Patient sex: F
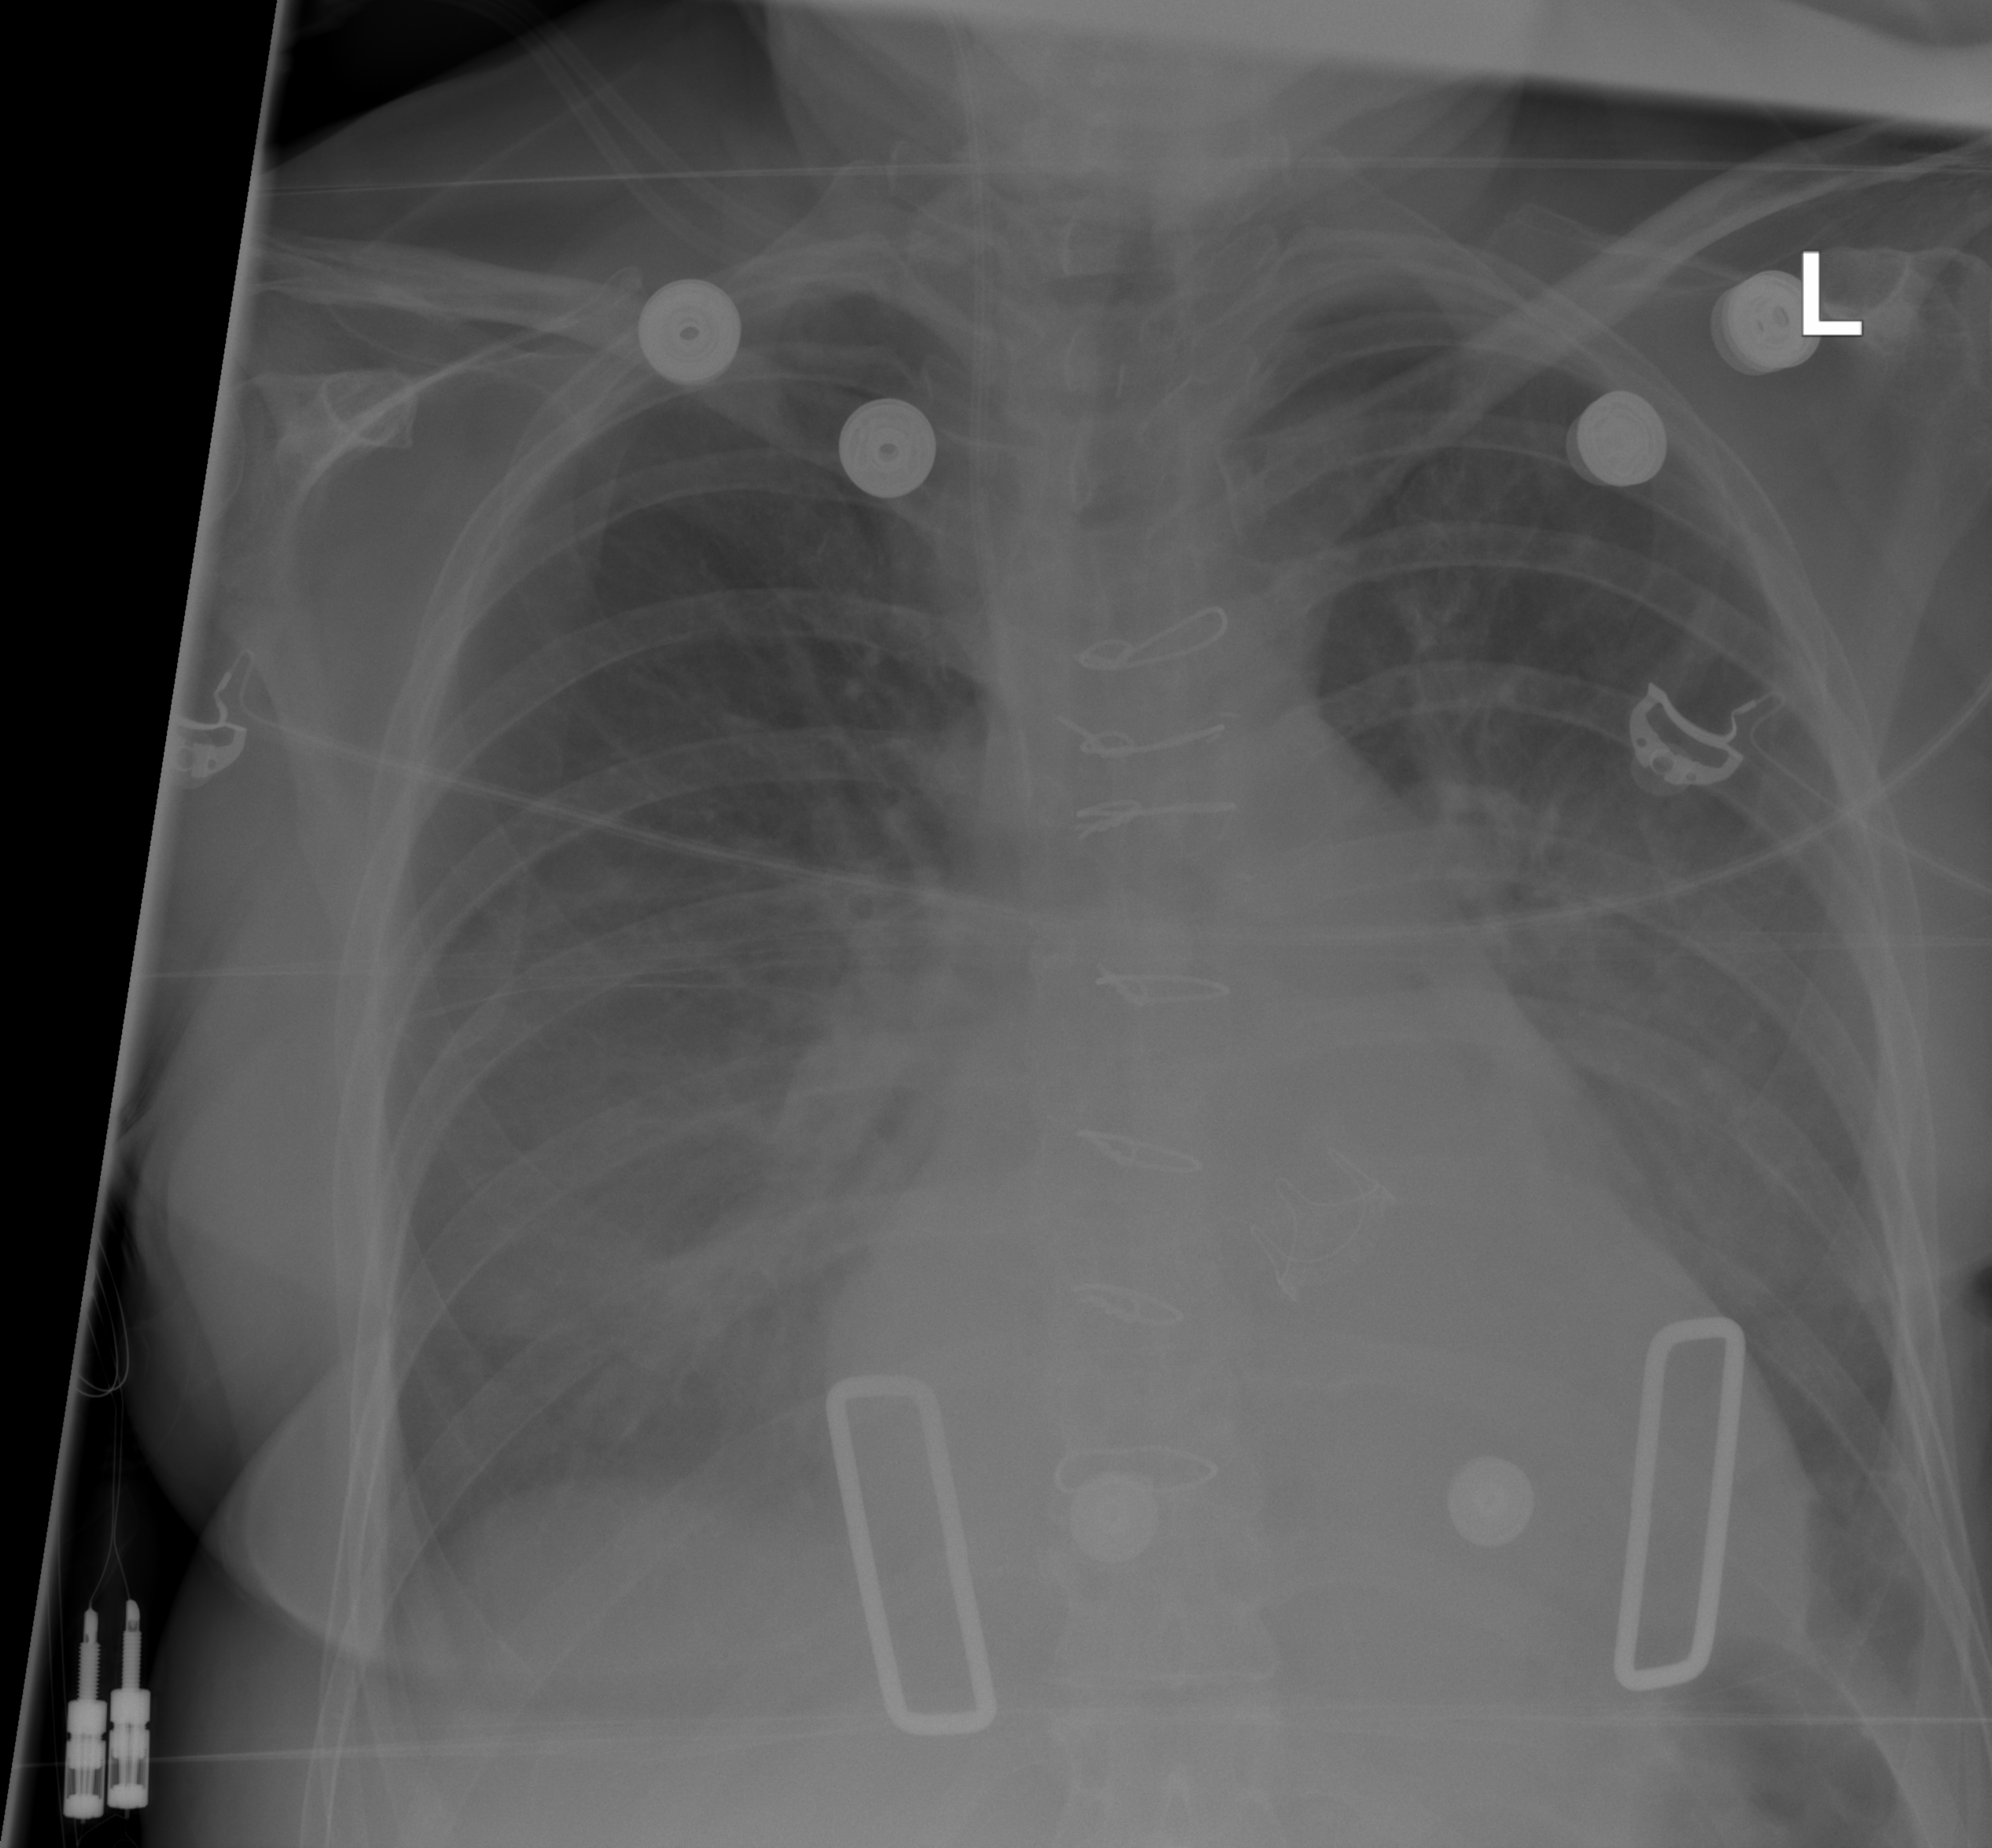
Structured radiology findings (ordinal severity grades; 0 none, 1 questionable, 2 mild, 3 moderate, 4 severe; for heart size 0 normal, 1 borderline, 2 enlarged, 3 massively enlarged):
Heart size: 2
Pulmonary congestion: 2
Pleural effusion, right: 0
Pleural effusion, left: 0
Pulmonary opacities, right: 2
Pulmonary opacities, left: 2
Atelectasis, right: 2
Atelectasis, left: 2